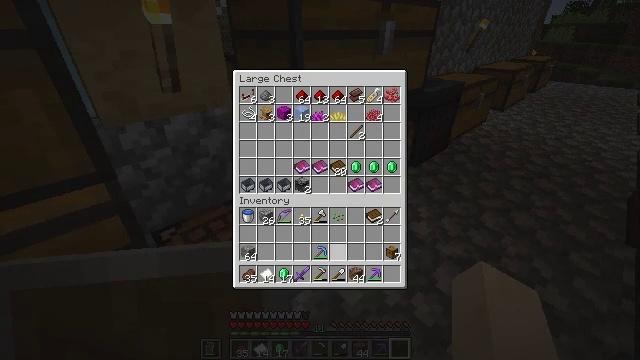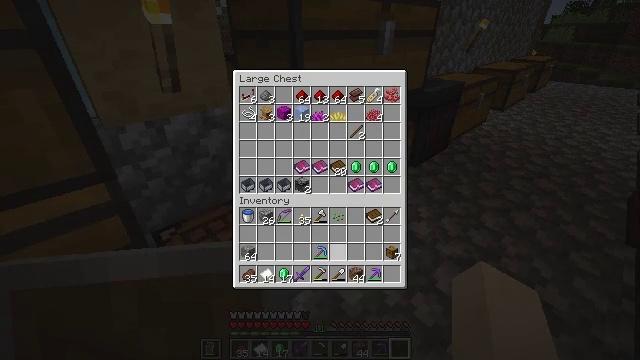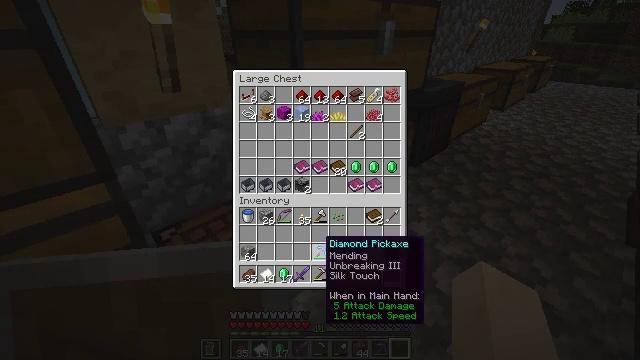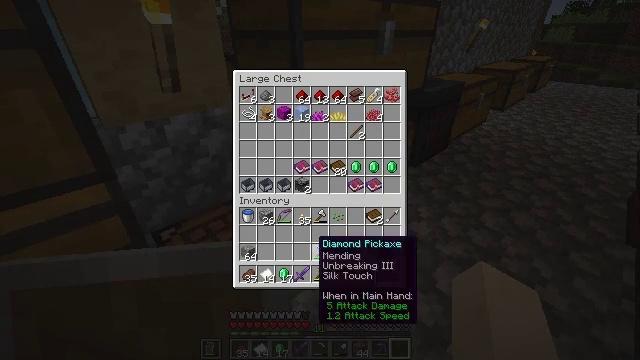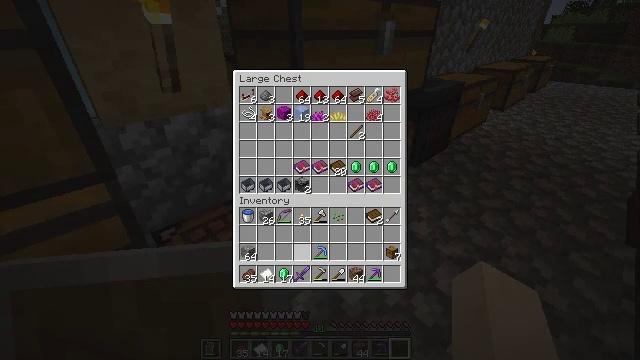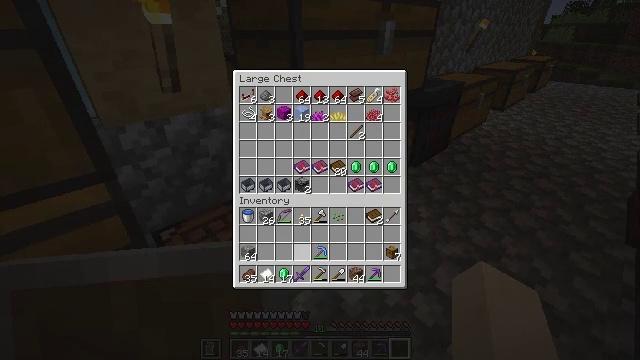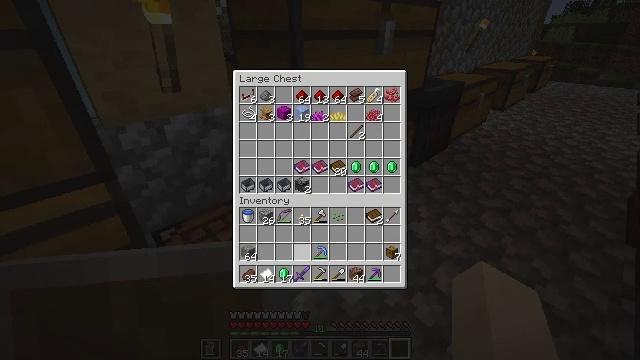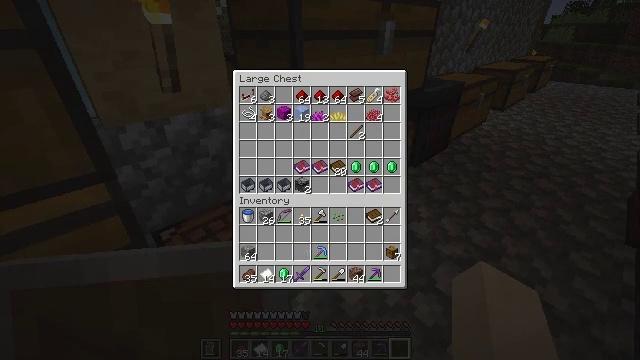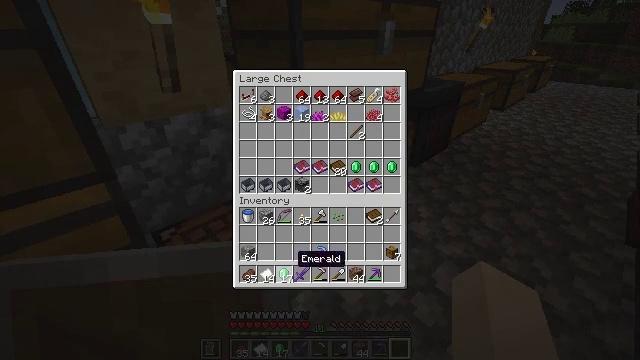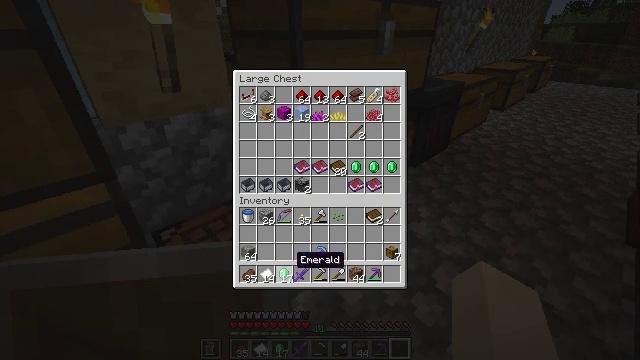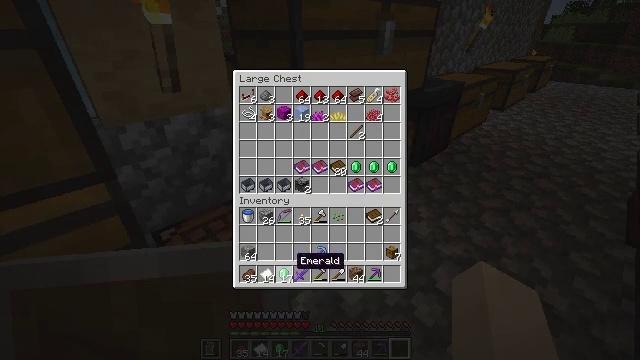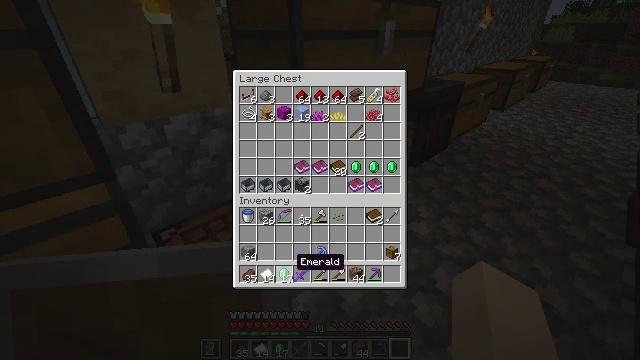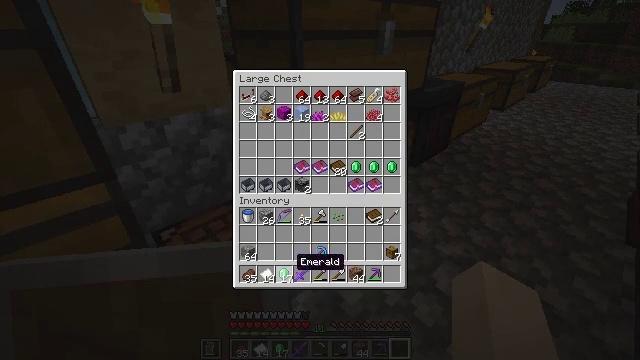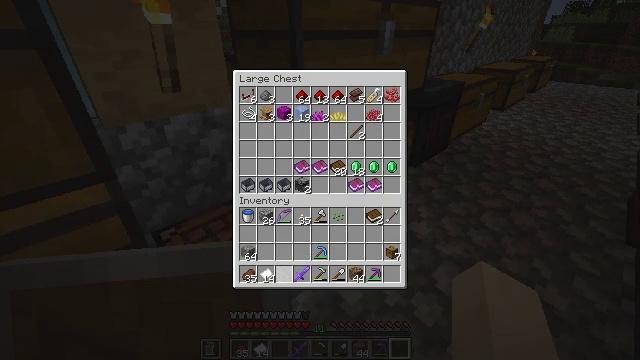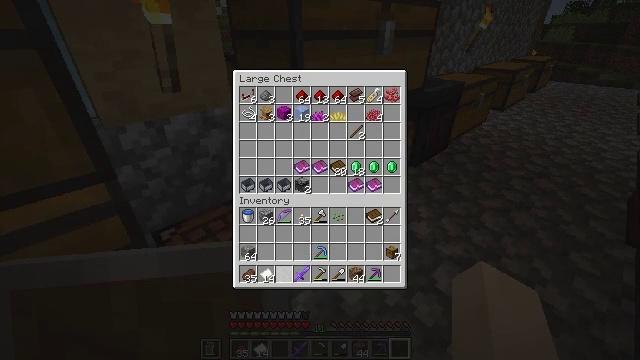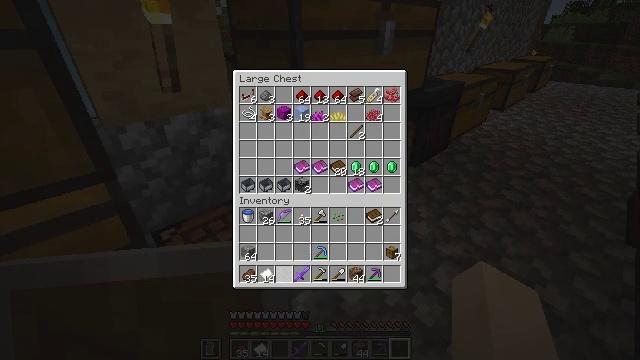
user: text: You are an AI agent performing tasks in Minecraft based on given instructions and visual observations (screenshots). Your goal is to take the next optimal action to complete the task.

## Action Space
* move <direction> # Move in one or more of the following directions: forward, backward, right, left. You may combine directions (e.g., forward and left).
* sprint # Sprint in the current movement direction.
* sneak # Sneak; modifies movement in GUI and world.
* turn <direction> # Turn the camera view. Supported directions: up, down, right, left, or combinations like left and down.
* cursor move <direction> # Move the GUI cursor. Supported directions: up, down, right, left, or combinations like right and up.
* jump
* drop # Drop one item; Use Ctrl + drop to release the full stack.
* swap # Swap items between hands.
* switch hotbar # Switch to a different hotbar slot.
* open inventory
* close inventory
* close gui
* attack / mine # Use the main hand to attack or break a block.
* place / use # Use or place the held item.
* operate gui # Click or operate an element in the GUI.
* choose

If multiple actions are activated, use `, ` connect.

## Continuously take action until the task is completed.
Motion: motion action
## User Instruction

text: Make a hopper with iron ingots and a chest.
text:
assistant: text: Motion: sneak, turn left
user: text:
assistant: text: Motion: sneak, turn left
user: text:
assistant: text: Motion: sneak, turn left
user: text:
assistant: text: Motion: sneak, turn left
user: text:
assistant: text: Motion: sneak
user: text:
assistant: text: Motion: sneak
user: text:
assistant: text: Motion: sneak
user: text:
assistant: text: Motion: sneak
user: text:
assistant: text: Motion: sneak
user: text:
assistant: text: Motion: sneak
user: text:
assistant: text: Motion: sneak
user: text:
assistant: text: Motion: sneak
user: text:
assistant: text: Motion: sneak, use / place
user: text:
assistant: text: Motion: sneak, use / place
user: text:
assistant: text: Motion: sneak, use / place
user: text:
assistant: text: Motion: sneak
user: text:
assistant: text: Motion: sneak
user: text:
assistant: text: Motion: sneak
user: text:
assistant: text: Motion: sneak
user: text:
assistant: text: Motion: sneak
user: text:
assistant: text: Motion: sneak
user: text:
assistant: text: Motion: sneak
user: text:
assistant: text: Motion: sneak
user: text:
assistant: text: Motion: sneak, turn left and up
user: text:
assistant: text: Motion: sneak
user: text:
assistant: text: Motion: sneak
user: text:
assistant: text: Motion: sneak, turn right
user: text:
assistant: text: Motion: sneak, turn right
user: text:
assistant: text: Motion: no_op
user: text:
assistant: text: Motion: no_op